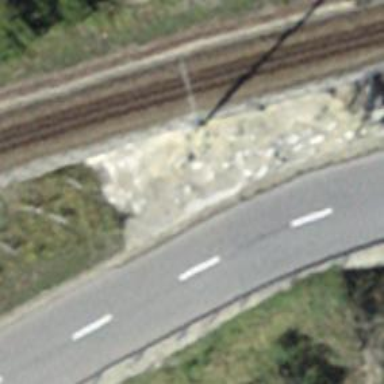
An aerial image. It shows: Primary road with asphalt surface.